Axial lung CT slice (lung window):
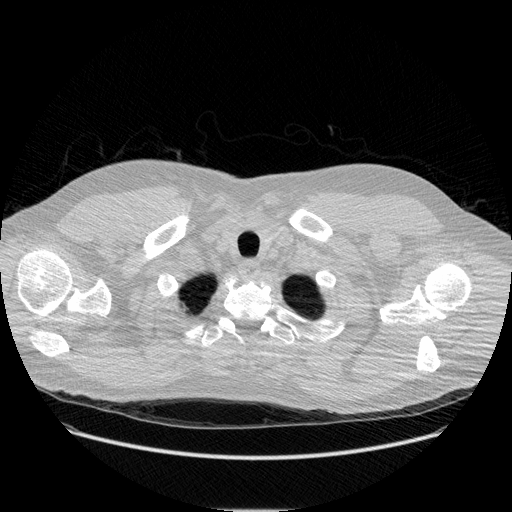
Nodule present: no